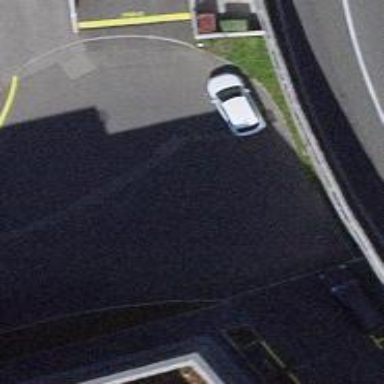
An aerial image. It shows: Turning circle on the road.